Field crop: maize
Growth stage: 2
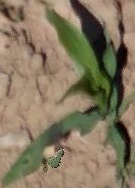
Species: maize